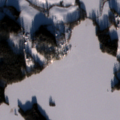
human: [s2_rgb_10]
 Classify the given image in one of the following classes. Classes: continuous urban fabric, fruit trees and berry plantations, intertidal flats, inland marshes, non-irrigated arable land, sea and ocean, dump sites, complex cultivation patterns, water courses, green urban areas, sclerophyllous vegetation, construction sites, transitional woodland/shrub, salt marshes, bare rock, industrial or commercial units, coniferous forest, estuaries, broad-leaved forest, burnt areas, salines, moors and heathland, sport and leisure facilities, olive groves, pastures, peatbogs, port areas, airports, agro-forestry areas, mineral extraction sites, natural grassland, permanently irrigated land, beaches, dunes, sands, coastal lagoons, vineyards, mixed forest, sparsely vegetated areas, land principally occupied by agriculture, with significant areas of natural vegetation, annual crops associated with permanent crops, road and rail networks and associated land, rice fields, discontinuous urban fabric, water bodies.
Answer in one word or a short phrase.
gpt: land principally occupied by agriculture, with significant areas of natural vegetation, coniferous forest, mixed forest, water bodies